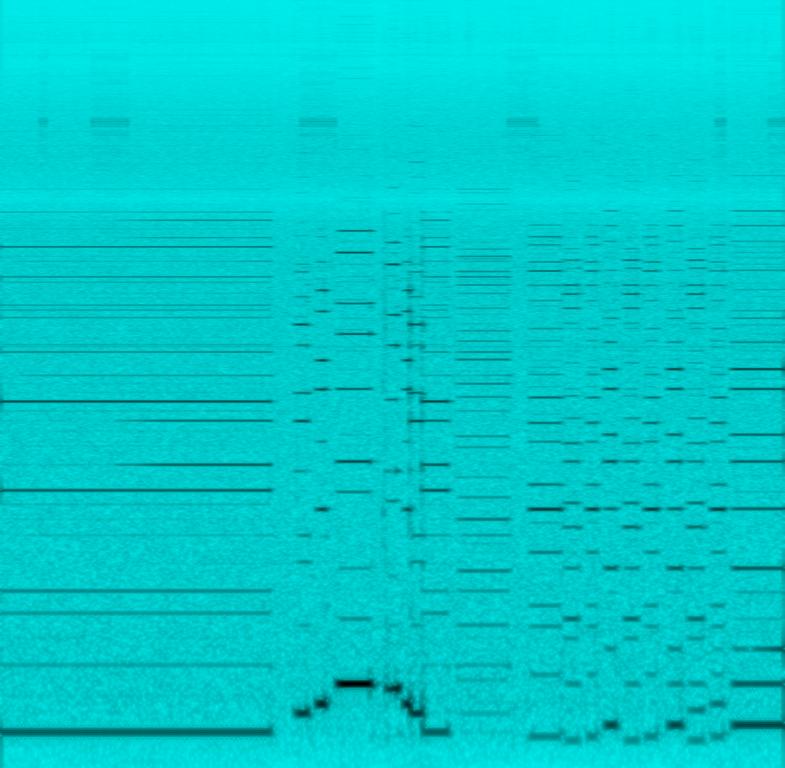
Sounds like a poorly recorded live sound check of an analog mono synthesizer. Low fidelity with ambient noise in the background.